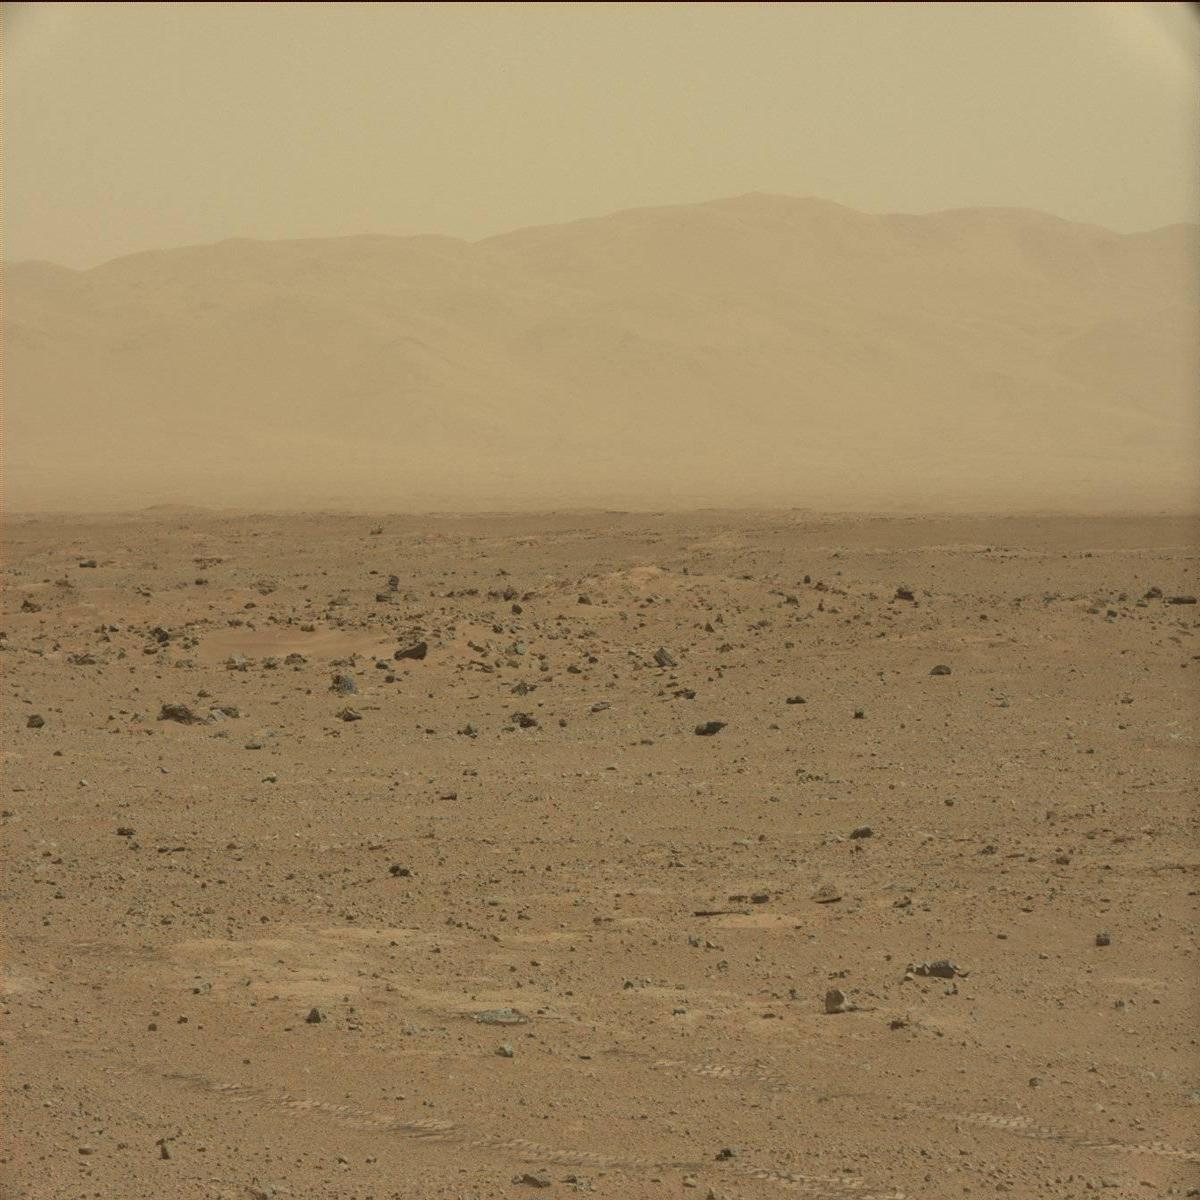
Terrain classes present: Bedrock, Ridge, Sand / Soil, Sky, Track